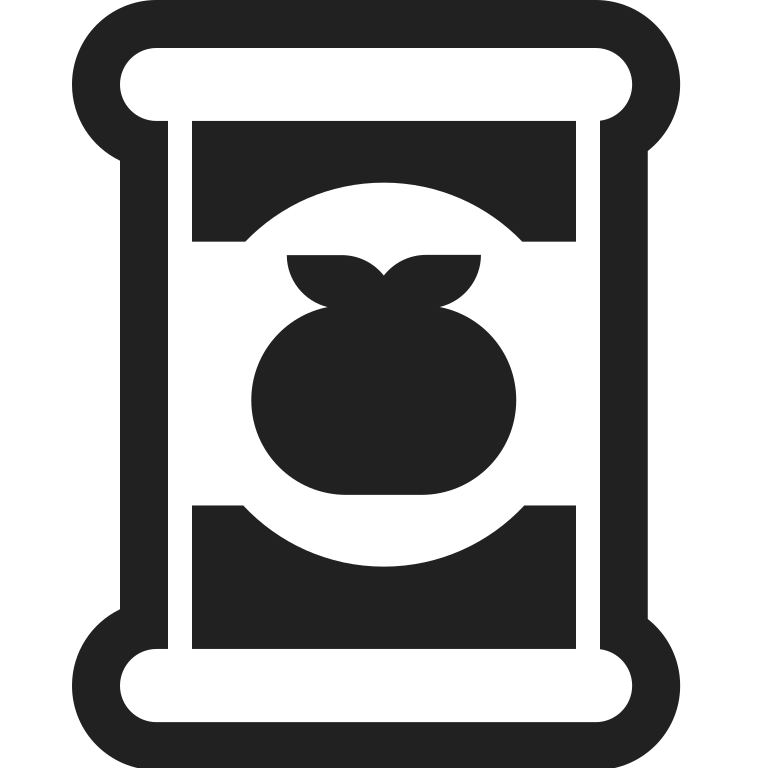
canned food high contrast